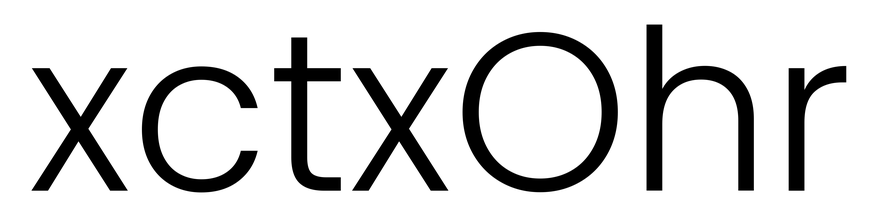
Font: Poppins-Light